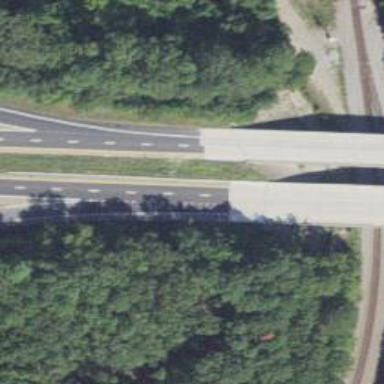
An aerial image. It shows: Beam-structured bridge on trunk expressway.